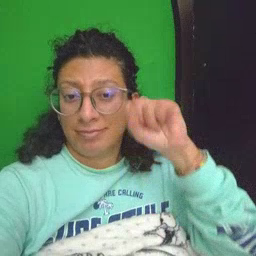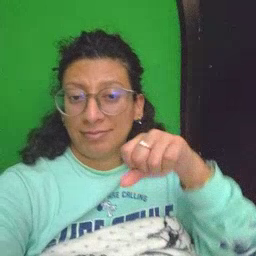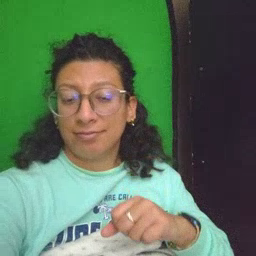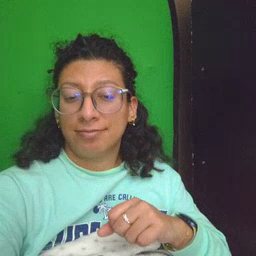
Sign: yes